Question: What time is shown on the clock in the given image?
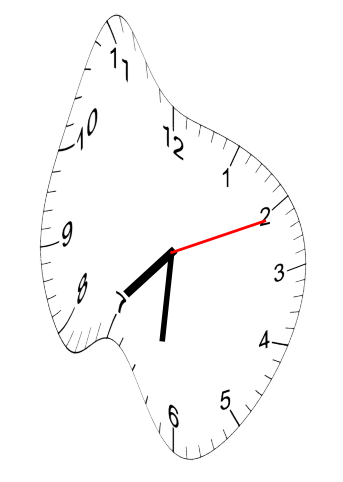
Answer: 07:31:11